Question: I recently installed the GitHub desktop app for Windows, which has its own Git version (1.9.5.github.0 in my case). I'm trying to add some aliases to it, but it doesn't work. I tried
'''
git config alias
'''
and
'''
git config --global alias
'''
to see if the command's available, but the returned message is
> error: key does not contain a section: alias

Is it missing from GitHub's version of Git? Or did I miss something really obvious?
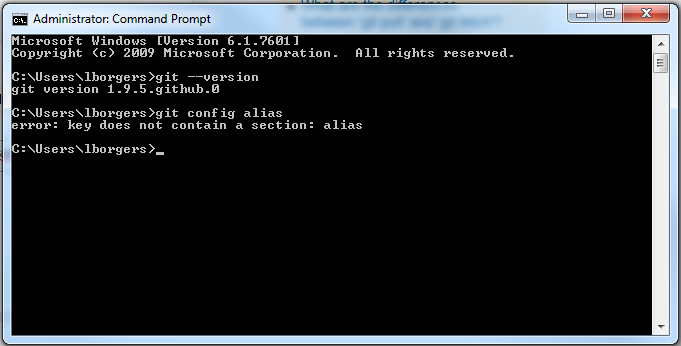
Answer: ## Why this error?
Nothing to do with GitHub or a particular Git version; quite simply, the syntax you're using is incorrect. Using your command on my Macbook throws the exact same error:
'''
$ git config alias
error: key does not contain a section: alias
'''
## How to define an alias
The proper syntax for defining an alias called '<alias-name>' and equivalent to 'git <replacement-text>' is
'''
git config alias.<alias-name> "<replacement-text>"
'''
with possibly a '--global' flag for declaring the alias in question at the user level rather than at the repository level:
'''
git config --global alias.<alias-name> "<replacement-text>"
'''
### Example
The following command defines (at the user level) an alias called 'co' for 'commit',
'''
git config --global config.co "commit"
'''
which allows you to run 'git co' as you would 'git commit'.
## How to list available aliases
And if you want to list all the aliases defined on your machine, you can even... define an alias for it,
'''
git config alias.alias "config --get-regexp ^alias\."
'''
and then simply run
'''
git alias
'''
## Reference
For more details, see the <URL>.